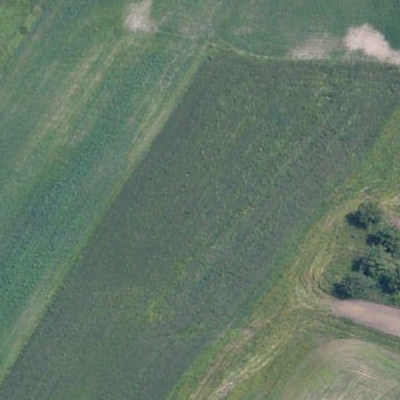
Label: aGrass